九年级 · 组合几何学
如图, 在 Rt $\triangle A B C$ 中, $\angle A C B=90^{\circ}$, 以该三角形的三条边为边向形外作正方形,正方形的顶点 $E, F, G, M, N$ 都在同一个圆上. 记该圆面积为 $S_{1}, \triangle A B C$ 面积为 $S_{2}$,则 $\frac{S_{1}}{S_{2}}$ 的值是 $\qquad$

    (第 18 题)


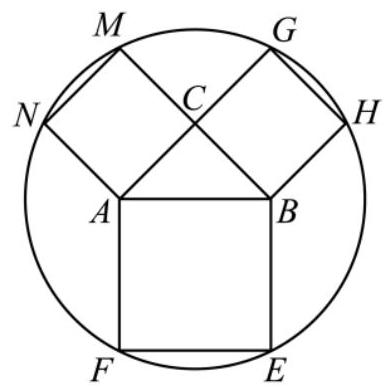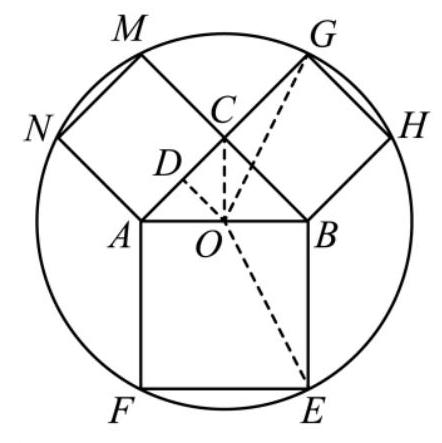
答案:  $5 \pi$

解析: 先设 Rt $\triangle A B C$ 的三边长为 $a, b, c$, 其中 $c$ 为斜边, 设 $\odot O$ 的半径为 $r$, 根据图形找出 $a, b, c, r$ 的关系, 用含 $c$ 的式子表示 $S_{1}$ 和 $S_{2}$, 即可求出比值.

【详解】如图: 取 $A B$ 的中点为 $O$, 取 $A C$ 的中点为 $D$, 连接 $O E, O G, O D, O C$

设 $A B=c, A C=b, B C=a$ 则 $a^{2}+b^{2}=c^{2}$ (1)

取 $A B$ 的中点为 $O$,

$\because \triangle A B C$ 是直角三角形

$\therefore O A=O B=O C$

$\because$ 圆心在 $M N$ 和 $H G$ 的垂直平分线上

$\therefore O$ 为圆心

连接 $O E, O G$, 则 $O E, O G$ 为半径

$\because A B$ 的中点为 $O, A C$ 的中点为 $D$

$\therefore O D / / B C, O D \perp A C$

$\therefore$ 在 Rt $\triangle D O G$ 和 Rt $\triangle O B E$ 中, 由勾股定理得:

$r^{2}=\left(a+\frac{b}{2}\right)^{2}+\left(\frac{a}{2}\right)^{2}=c^{2}+\left(\frac{c}{2}\right)^{2}(2)$

由(1)(2)得 $a=b$

$\therefore a^{2}=\frac{c^{2}}{2}$

$\therefore S_{1}=\frac{5}{4} \pi c^{2}, \quad S_{2}=\frac{1}{2} a b=\frac{c^{2}}{4}$

$\therefore \frac{S_{1}}{S_{2}}=\frac{5}{4} \pi c^{2} \div \frac{c^{2}}{4}=5 \pi$

故答案为: $5 \pi$

【点睛】本题考查了勾股定理的应用, 直角三角形斜边中线等于斜边一半, 即斜边的中点为圆的圆心, 解题关键在于找到圆心，用用含 $c$ 的式子表示 $S_{1}$ 和 $S_{2}$.